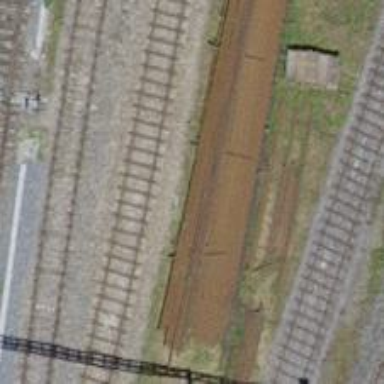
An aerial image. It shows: Single-track electrified railway with contact line. It is spur line for service.